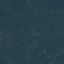
Land use / land cover: Forest